Field crop: maize
Growth stage: 2
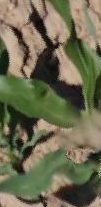
Species: maize